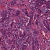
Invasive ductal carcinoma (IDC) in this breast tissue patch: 1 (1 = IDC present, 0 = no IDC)